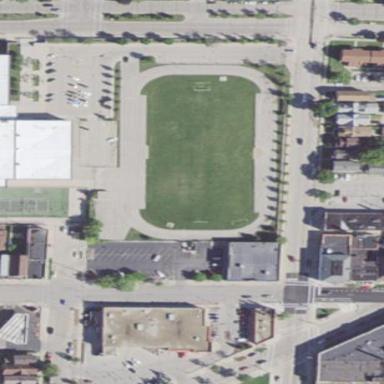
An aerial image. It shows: American football pitch.